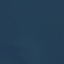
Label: SeaLake